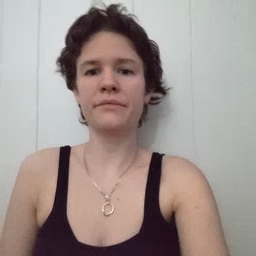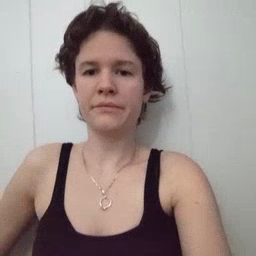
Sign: beside